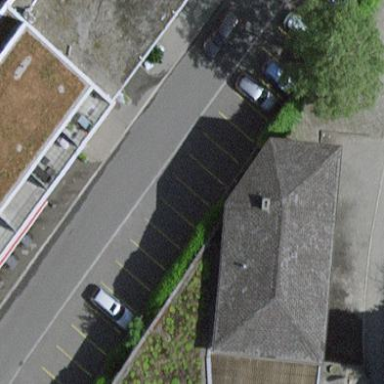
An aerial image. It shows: Street-side parking area.